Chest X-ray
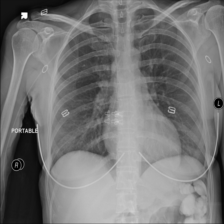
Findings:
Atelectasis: negative
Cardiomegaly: negative
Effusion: negative
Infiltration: negative
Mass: negative
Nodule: negative
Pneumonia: negative
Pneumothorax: negative
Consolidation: negative
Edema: negative
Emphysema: negative
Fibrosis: negative
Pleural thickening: negative
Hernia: negative